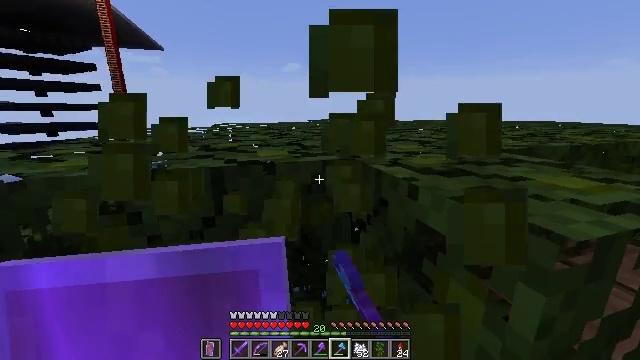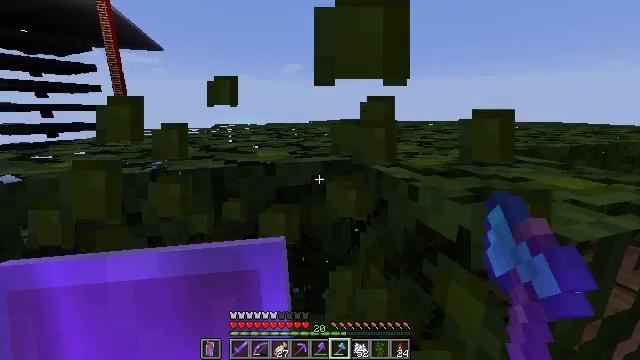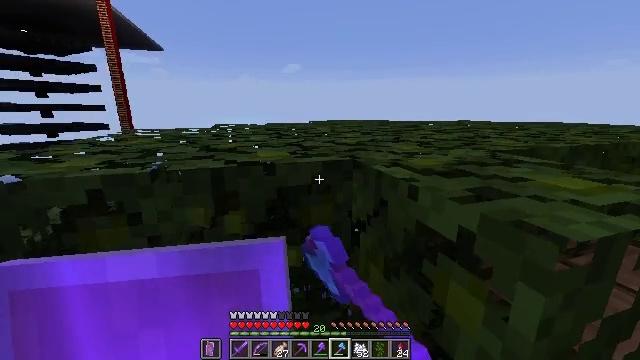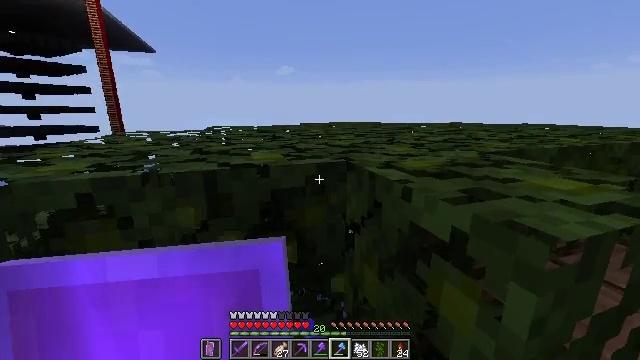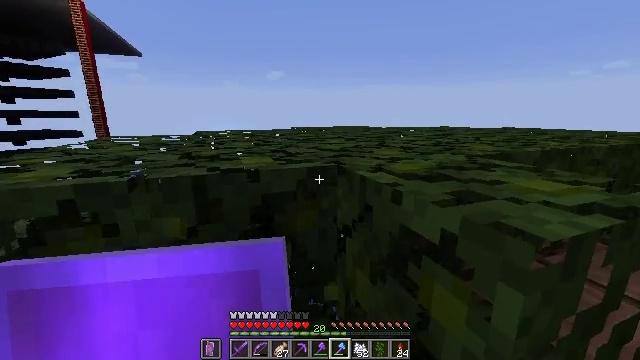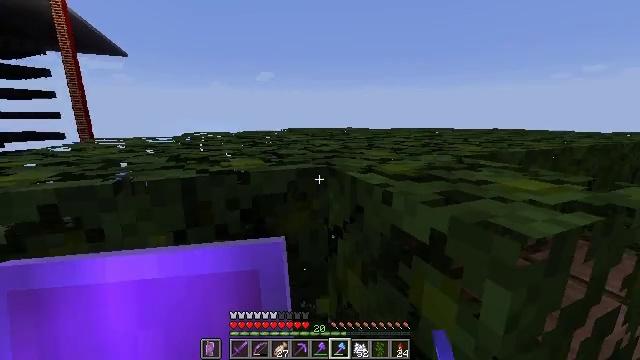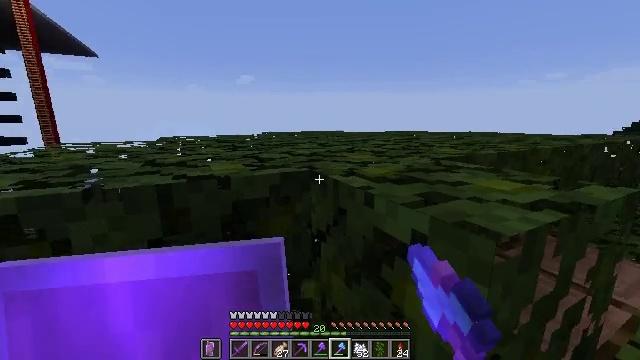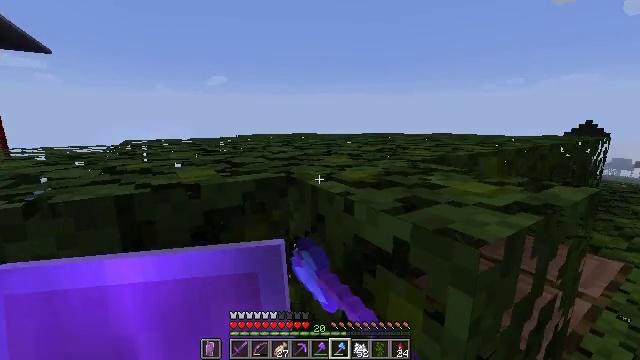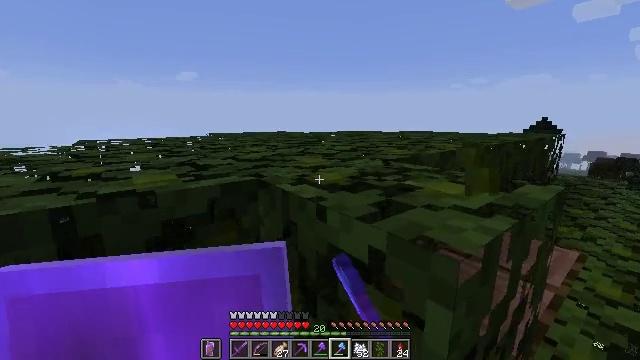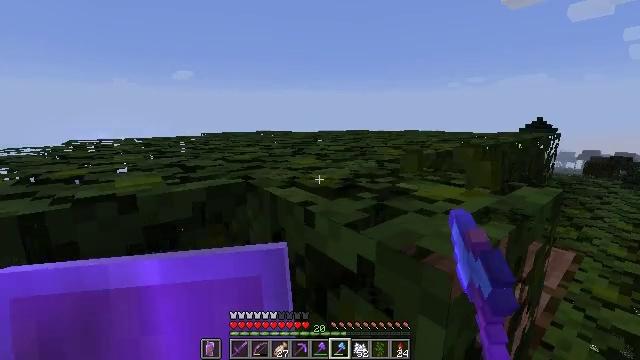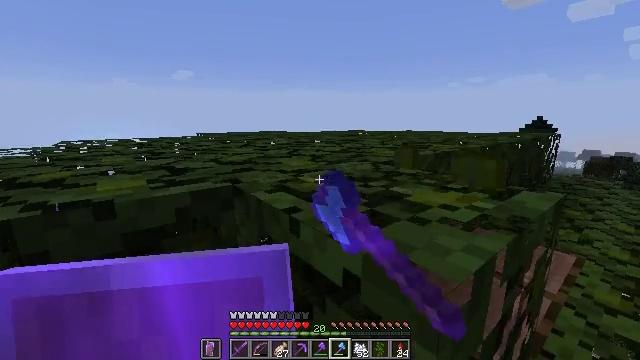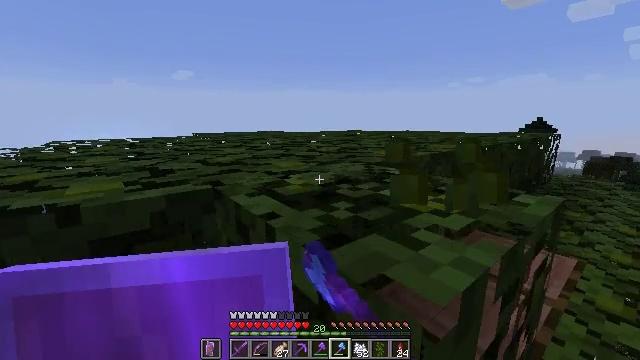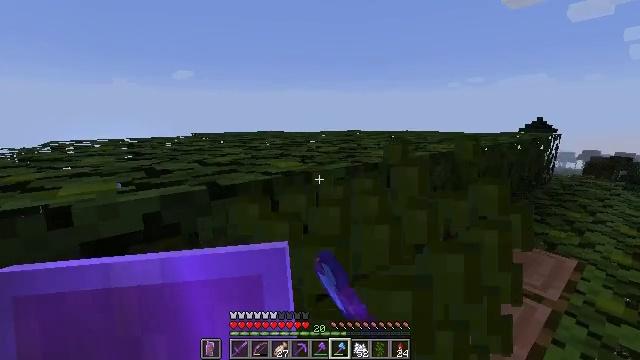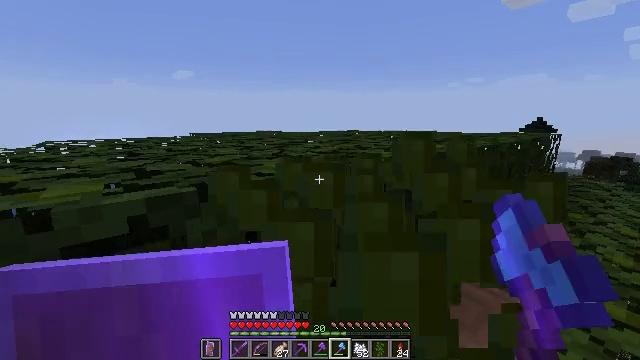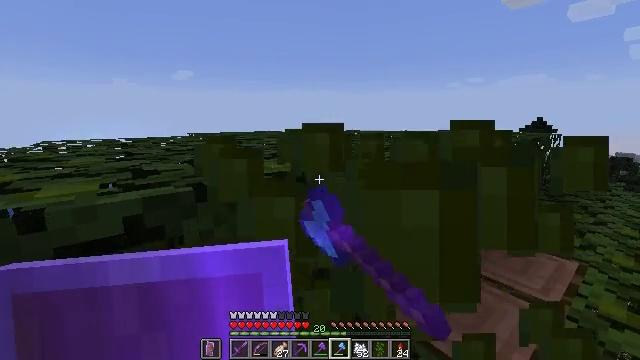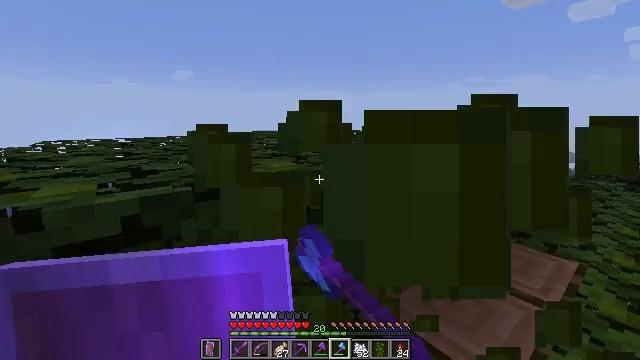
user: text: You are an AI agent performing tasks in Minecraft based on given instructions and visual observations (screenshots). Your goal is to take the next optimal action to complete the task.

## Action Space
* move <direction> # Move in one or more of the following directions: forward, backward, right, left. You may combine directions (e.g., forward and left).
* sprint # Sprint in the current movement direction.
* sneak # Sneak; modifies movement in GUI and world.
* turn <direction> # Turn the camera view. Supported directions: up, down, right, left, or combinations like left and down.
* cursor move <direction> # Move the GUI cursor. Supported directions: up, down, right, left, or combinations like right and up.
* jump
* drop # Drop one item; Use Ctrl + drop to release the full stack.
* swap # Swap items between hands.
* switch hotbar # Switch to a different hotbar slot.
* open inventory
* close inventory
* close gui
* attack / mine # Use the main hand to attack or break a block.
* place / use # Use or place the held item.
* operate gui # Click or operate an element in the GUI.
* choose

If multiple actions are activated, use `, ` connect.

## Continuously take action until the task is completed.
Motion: motion action
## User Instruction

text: Clear the jungle leaves to make way.
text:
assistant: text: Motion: sneak, attack / mine
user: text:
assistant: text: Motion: sneak, attack / mine
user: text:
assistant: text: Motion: sneak, turn right, attack / mine
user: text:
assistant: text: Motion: sneak, turn right, attack / mine
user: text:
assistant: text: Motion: sneak, turn right, attack / mine
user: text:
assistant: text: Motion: move forward, sneak, turn right, attack / mine
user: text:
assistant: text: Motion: move forward, sneak, turn right, attack / mine
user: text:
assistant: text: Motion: move forward and move right, sneak, turn right, attack / mine
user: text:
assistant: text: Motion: move forward and move right, sneak, attack / mine
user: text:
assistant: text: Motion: move forward and move right, sneak, attack / mine
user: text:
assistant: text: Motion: move forward and move right, sneak, attack / mine
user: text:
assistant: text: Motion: move forward and move right, sneak, attack / mine
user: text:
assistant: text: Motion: sneak, attack / mine
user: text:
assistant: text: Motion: sneak, attack / mine
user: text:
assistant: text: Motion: sneak, attack / mine
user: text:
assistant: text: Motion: sneak, turn left, attack / mine
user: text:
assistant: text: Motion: sneak, turn left, attack / mine
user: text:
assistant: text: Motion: sneak, turn left, attack / mine
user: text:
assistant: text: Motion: sneak, turn left, attack / mine
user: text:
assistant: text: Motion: sneak, turn left, attack / mine
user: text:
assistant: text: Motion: sneak, turn left, attack / mine
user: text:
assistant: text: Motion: move forward, sneak, turn left and down, attack / mine
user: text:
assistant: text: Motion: move forward and move right, sneak, turn left and down, attack / mine
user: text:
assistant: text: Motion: move forward and move right, sneak, turn left and down, attack / mine
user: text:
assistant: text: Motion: move forward and move right, sneak, turn left and down, attack / mine
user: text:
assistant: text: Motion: move forward and move right, sneak, turn left, attack / mine
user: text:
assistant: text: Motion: sneak, turn left, attack / mine
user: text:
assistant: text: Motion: sneak, turn left, attack / mine
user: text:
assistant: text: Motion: sneak, turn left, attack / mine
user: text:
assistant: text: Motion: sneak, turn left, attack / mine